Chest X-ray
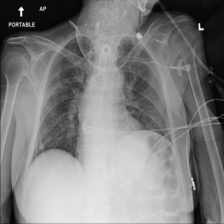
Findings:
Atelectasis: negative
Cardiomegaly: negative
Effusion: negative
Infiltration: negative
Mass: negative
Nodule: negative
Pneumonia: negative
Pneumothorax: negative
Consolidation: negative
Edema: negative
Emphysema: negative
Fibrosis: negative
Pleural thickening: negative
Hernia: negative